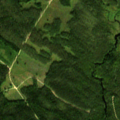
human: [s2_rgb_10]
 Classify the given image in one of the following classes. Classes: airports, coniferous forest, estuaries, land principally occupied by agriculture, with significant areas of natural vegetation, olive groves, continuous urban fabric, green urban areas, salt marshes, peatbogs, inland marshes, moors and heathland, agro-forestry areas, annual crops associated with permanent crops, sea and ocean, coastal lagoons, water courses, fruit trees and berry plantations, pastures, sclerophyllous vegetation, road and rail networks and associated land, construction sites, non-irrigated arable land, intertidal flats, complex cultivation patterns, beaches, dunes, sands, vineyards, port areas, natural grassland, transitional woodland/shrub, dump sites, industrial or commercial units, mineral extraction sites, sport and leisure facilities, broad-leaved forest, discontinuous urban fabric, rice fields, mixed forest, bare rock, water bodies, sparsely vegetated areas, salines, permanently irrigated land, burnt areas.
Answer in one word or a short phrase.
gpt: coniferous forest, mixed forest, transitional woodland/shrub